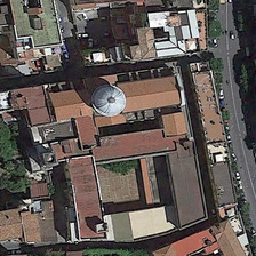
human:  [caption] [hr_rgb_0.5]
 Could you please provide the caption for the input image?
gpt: The church is surrounded by a densely populated area.

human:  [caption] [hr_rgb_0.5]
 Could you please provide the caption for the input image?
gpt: The church is surrounded by densely populated areas.

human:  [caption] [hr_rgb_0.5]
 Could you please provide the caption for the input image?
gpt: There is a magnificent church by the side of the road.

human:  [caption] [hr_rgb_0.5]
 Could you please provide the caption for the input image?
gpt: There is a good church beside the road.

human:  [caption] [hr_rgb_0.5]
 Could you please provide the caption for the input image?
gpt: There's a beautiful church by the road.